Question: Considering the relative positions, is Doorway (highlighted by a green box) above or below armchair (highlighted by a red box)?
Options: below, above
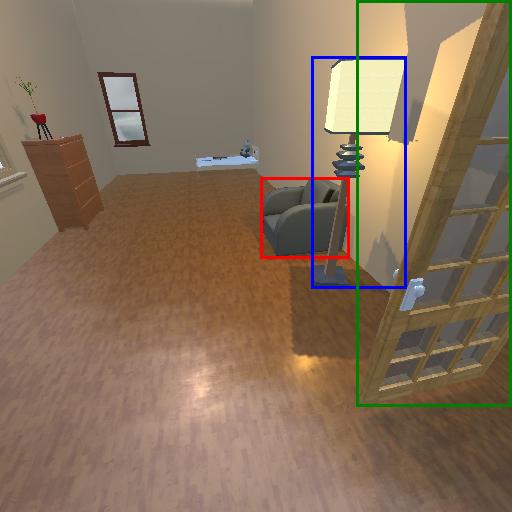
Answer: below